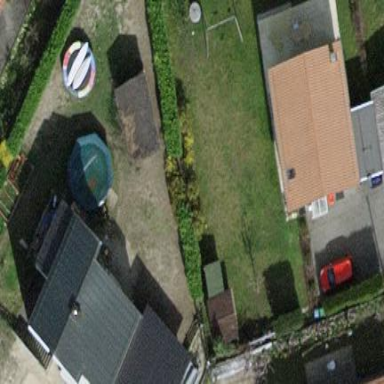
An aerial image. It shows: Garden enclosed by fence.